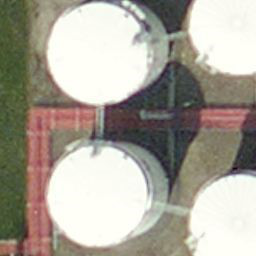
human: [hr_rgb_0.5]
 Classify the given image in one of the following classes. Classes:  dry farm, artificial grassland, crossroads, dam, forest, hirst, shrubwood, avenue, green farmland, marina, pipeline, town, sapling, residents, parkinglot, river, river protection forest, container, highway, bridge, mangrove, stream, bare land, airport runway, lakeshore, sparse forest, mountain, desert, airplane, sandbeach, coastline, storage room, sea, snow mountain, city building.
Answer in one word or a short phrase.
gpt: storage room